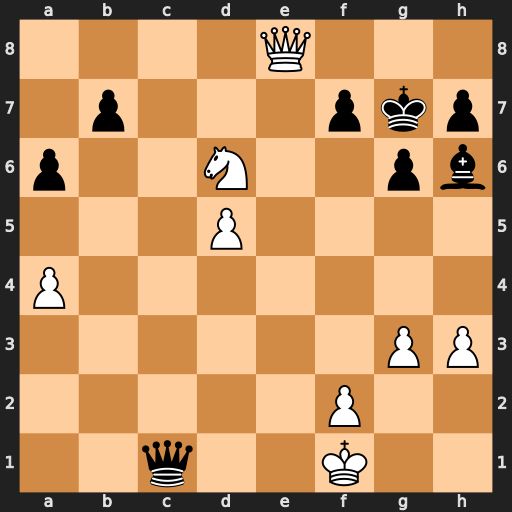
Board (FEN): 4Q3/1p3pkp/p2N2pb/3P4/P7/6PP/5P2/2q2K2
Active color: w
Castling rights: -
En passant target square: -
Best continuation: Kg2 Qc7 Ne4